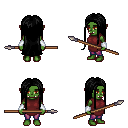
a pixel art fantasy rpg character, female body template, orc, green skin, maroon tunic, magenta pants, black extra-long hairstyle, white cloth bracers, spear, four views (front, back, left, right), 2x2 character sprite sheet, small pixel art, hard edges, no anti-aliasing